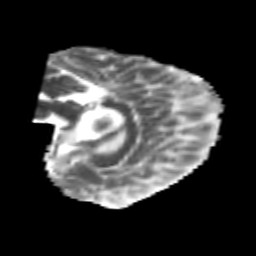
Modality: MD
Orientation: sagittal
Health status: healthy
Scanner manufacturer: philips
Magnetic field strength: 3 T
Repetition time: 6.964 s
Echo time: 0.092 s